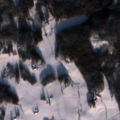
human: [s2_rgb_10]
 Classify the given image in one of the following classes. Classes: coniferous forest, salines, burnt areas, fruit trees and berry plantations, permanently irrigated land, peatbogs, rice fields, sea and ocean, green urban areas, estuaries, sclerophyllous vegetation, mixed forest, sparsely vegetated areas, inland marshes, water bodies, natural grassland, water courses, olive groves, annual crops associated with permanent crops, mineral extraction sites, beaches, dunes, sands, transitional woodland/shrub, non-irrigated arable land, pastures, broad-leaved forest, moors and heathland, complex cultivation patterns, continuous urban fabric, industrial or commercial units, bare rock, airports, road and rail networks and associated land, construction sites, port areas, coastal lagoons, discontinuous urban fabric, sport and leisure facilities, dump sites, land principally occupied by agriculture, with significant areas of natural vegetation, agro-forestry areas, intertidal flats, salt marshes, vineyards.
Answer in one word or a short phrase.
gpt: non-irrigated arable land, land principally occupied by agriculture, with significant areas of natural vegetation, coniferous forest, mixed forest